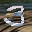
Label: 3